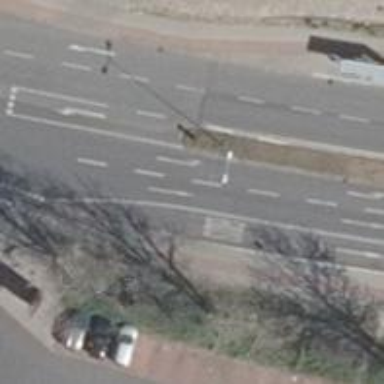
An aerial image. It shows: Tertiary road with separate asphalt surfaces for the sidewalk and cycleway.